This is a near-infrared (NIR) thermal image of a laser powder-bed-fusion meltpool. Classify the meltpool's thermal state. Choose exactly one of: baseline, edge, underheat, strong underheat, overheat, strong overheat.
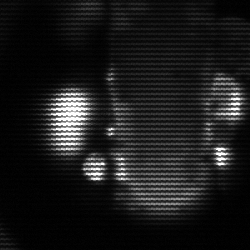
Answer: strong underheat